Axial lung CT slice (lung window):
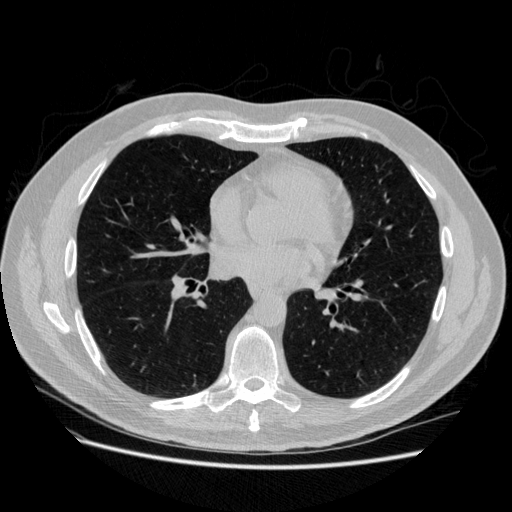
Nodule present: no